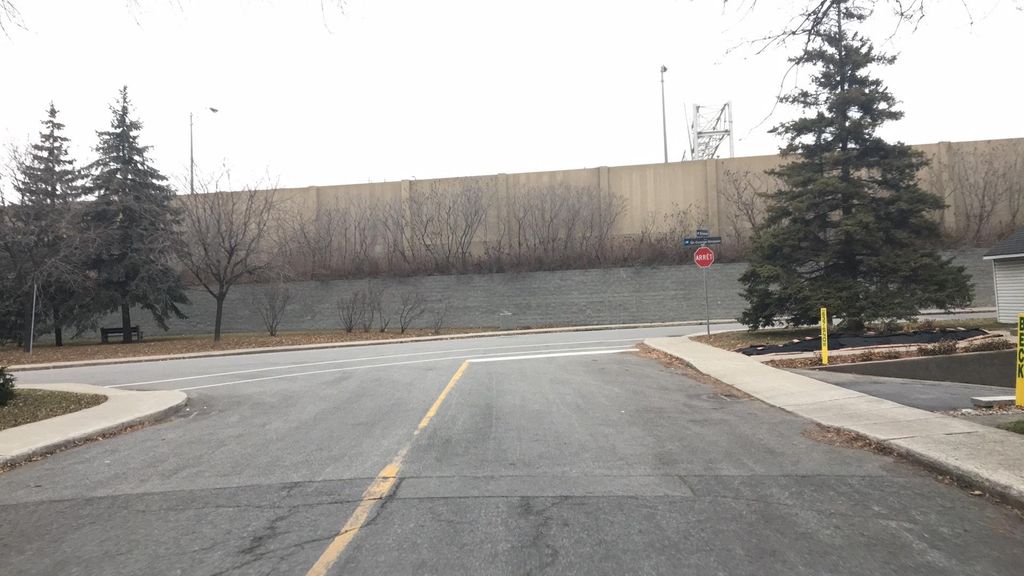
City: montreal